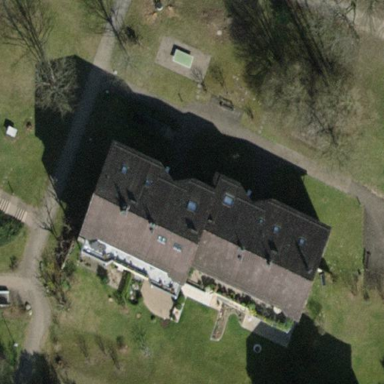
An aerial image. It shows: Building with pitched roof.